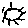
Label: sun